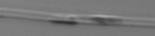
Label: Pseudo-nitzschia